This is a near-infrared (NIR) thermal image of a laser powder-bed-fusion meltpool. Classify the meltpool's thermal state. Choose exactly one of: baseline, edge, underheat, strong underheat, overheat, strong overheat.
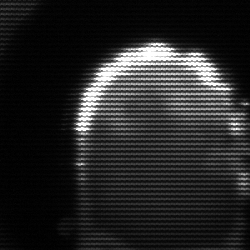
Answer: baseline